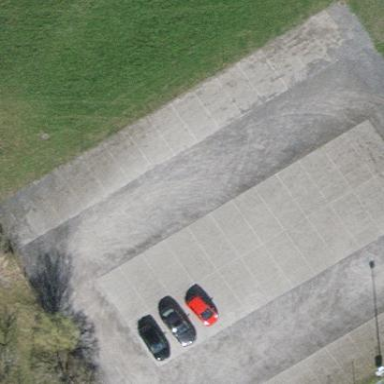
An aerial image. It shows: Parking area with surface.